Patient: sex M, age 64
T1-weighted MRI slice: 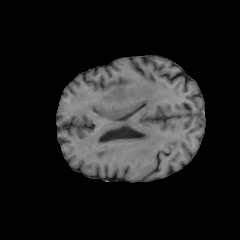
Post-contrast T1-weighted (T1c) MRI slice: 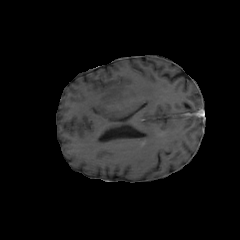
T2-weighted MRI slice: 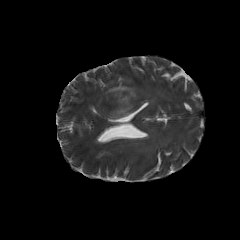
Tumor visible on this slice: yes
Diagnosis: Glioblastoma, IDH-wildtype
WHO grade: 4